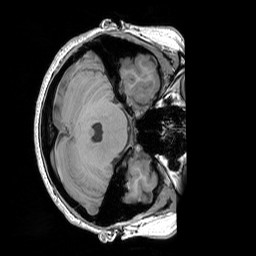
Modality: T1w
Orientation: axial